Field crop: tomato
Growth stage: 1
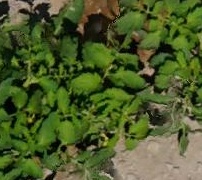
Species: tomato